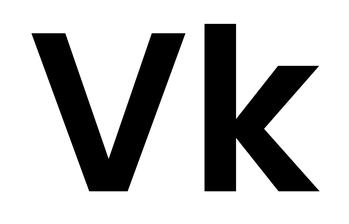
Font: Poppins-SemiBold